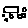
Label: square